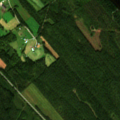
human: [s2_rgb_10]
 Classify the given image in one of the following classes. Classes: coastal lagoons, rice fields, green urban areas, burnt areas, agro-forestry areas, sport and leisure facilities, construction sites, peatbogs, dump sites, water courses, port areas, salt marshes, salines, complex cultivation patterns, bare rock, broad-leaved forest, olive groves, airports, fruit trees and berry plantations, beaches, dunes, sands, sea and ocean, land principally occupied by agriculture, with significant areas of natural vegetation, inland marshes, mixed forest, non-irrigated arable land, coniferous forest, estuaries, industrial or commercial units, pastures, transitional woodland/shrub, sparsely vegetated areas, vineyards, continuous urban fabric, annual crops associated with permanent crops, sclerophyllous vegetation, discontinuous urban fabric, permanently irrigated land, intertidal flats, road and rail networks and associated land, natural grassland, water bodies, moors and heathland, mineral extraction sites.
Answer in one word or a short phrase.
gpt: land principally occupied by agriculture, with significant areas of natural vegetation, coniferous forest, mixed forest, water bodies